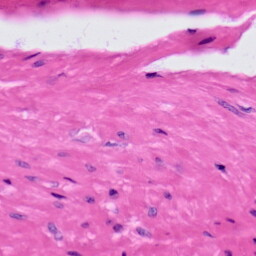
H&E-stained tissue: Prostate